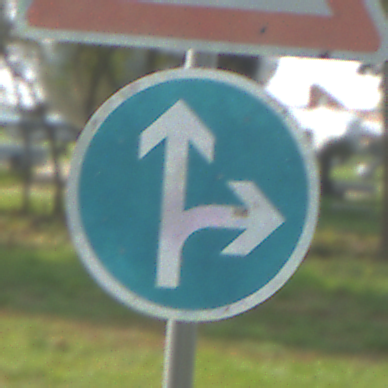
Verkehrszeichen: VorgeschriebeneFahrtrichtungGeradeausOderRechts
Zusatzzeichen oben: Lichtzeichenanlage
Umgebung: Outdoor, Suburban
Tageszeit: MorningAfternoon
Wetter: PartlyCloudy
Licht: Natural
Jahreszeit: NotSpecified
Kontrast: HighContrast